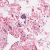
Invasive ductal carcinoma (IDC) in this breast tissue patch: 0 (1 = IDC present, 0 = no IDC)